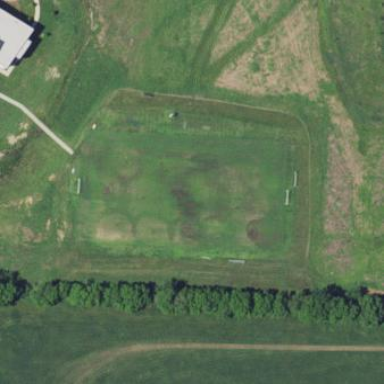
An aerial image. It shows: American football pitch for leisure and sport activities.